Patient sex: F
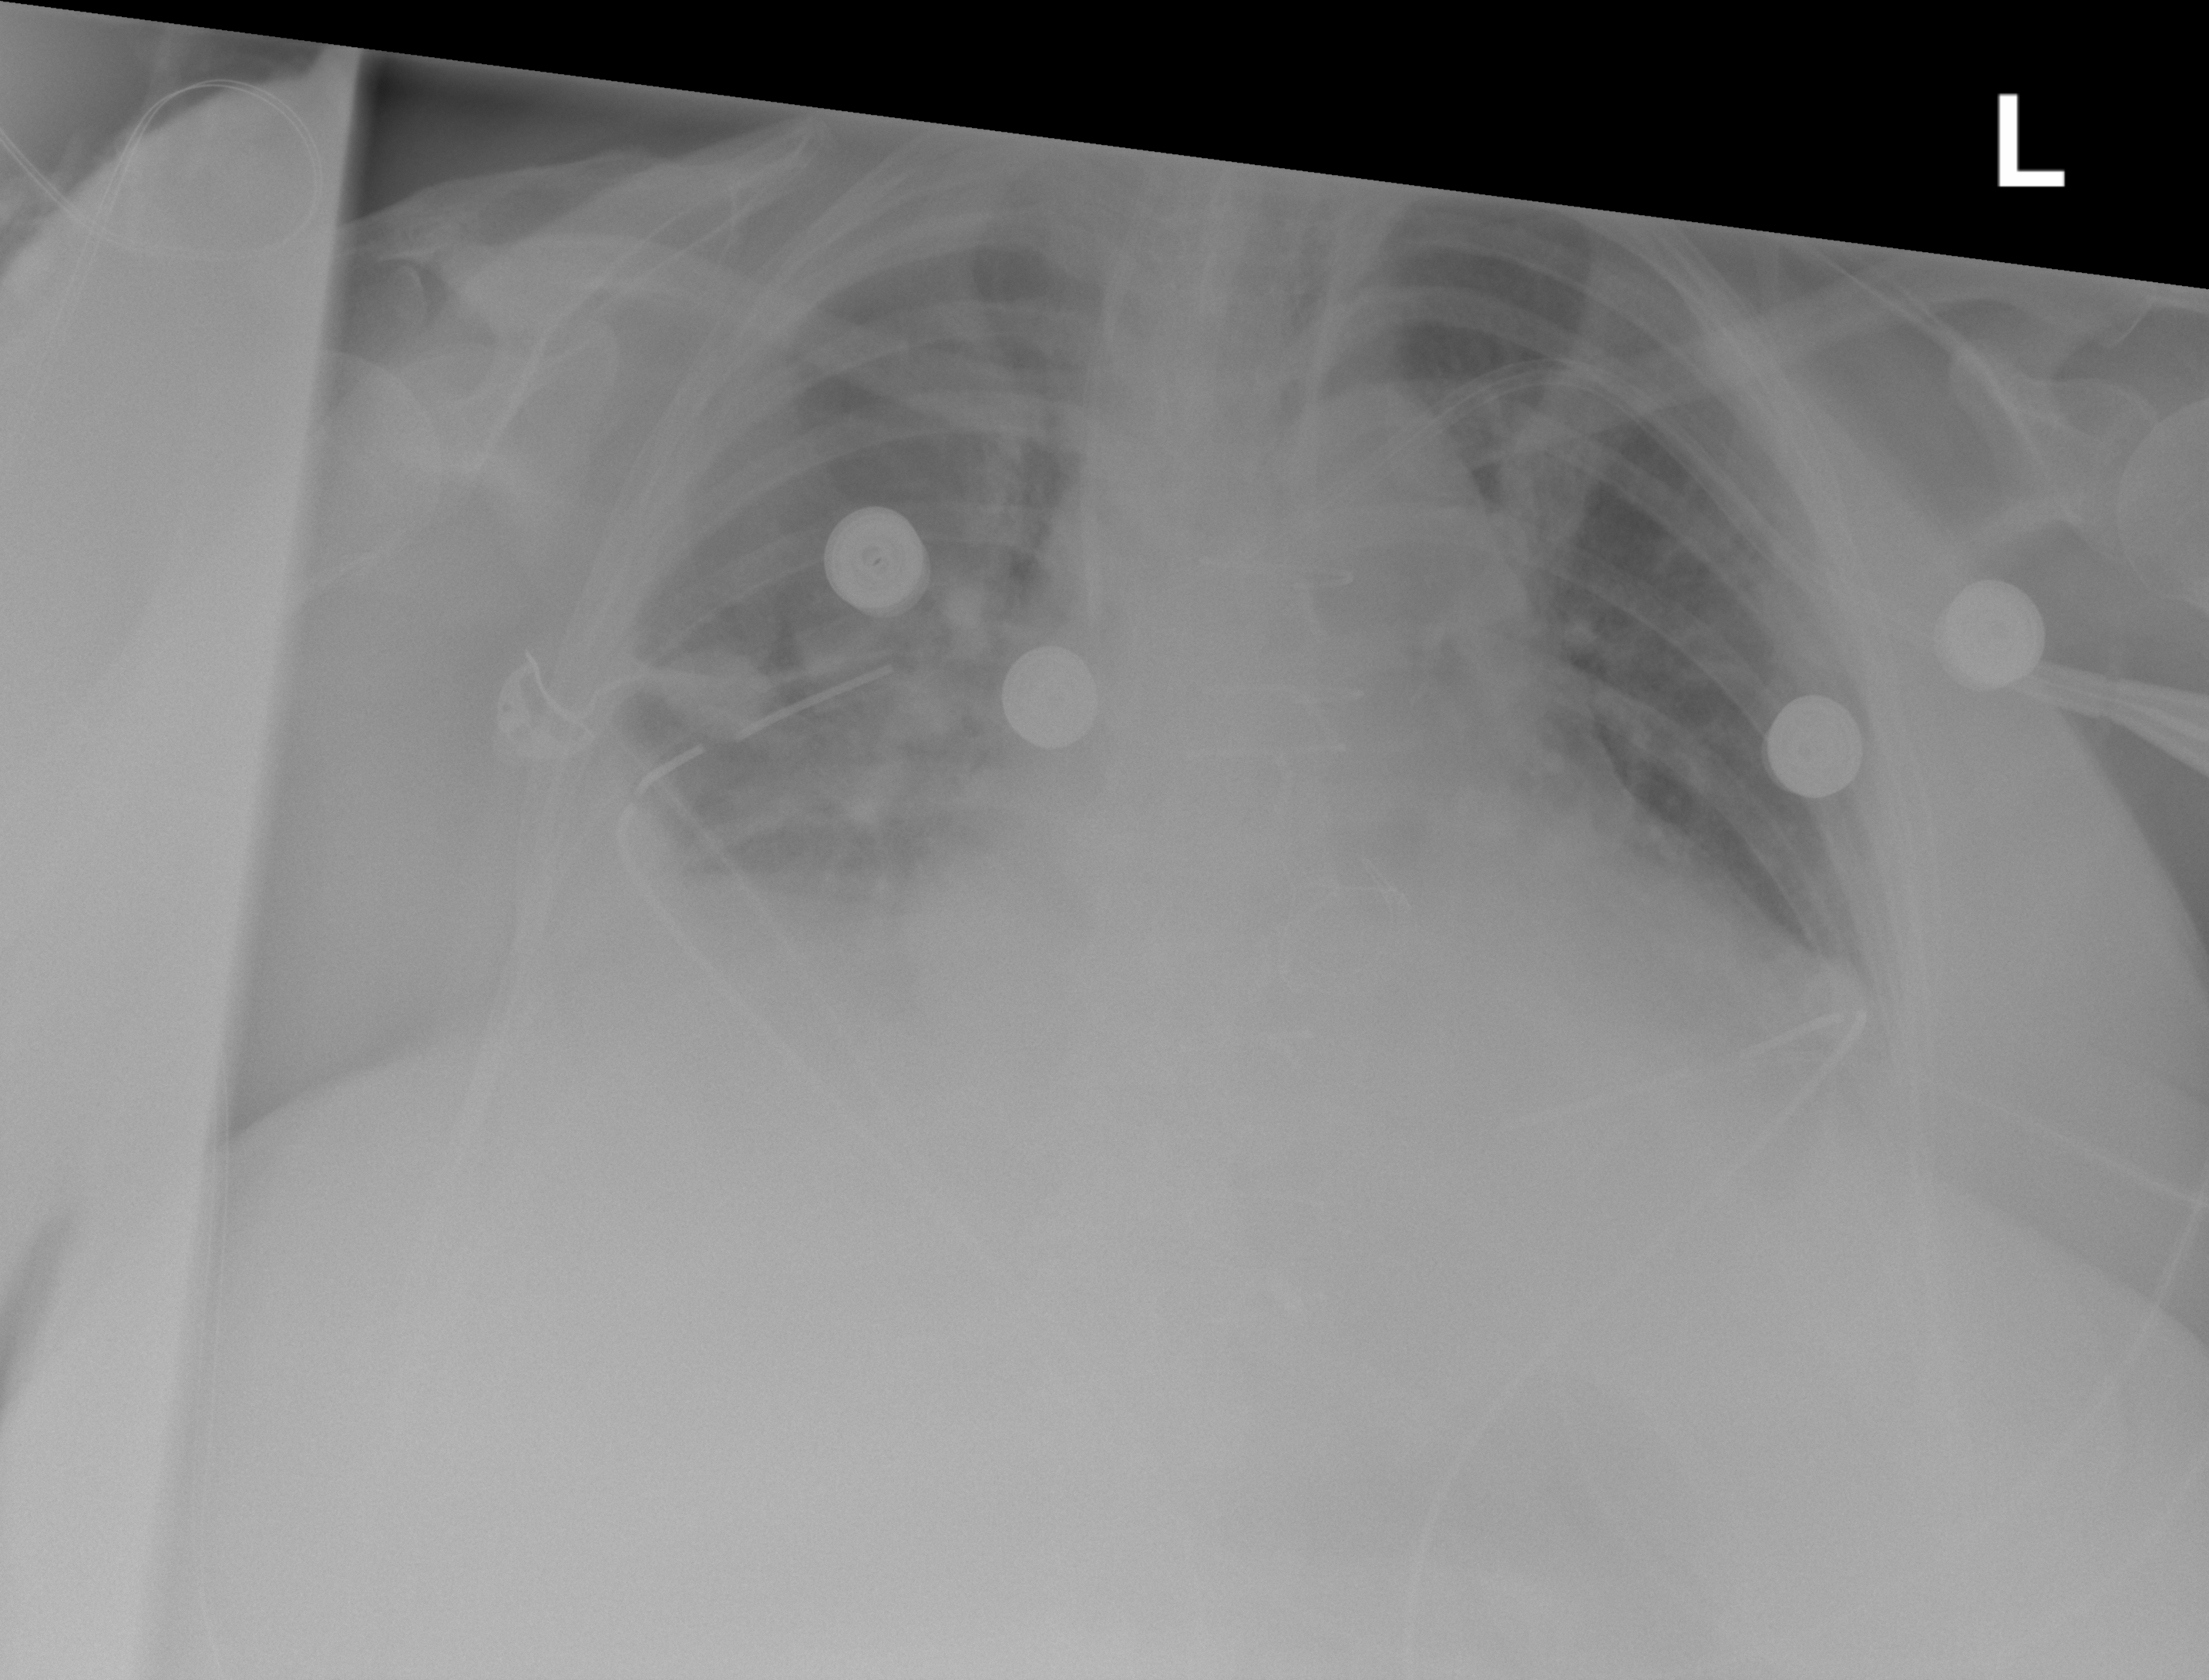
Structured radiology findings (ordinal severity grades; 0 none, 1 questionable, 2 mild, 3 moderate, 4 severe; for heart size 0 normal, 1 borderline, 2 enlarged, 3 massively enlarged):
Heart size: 2
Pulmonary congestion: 2
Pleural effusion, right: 2
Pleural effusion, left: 0
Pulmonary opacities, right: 0
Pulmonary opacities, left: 0
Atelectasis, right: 2
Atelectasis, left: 2